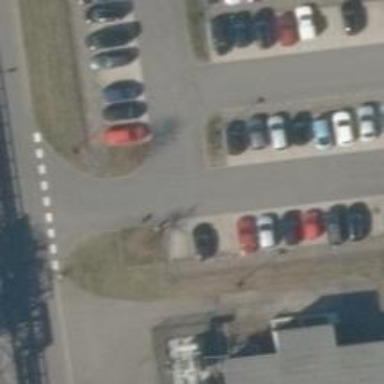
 with diagonal parking lanes on both sides."